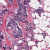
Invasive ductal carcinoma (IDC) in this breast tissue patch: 1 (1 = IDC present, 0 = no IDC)